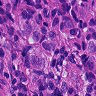
Metastatic tissue present: yes